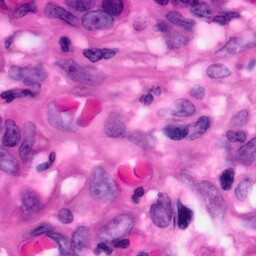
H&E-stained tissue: Pancreatic